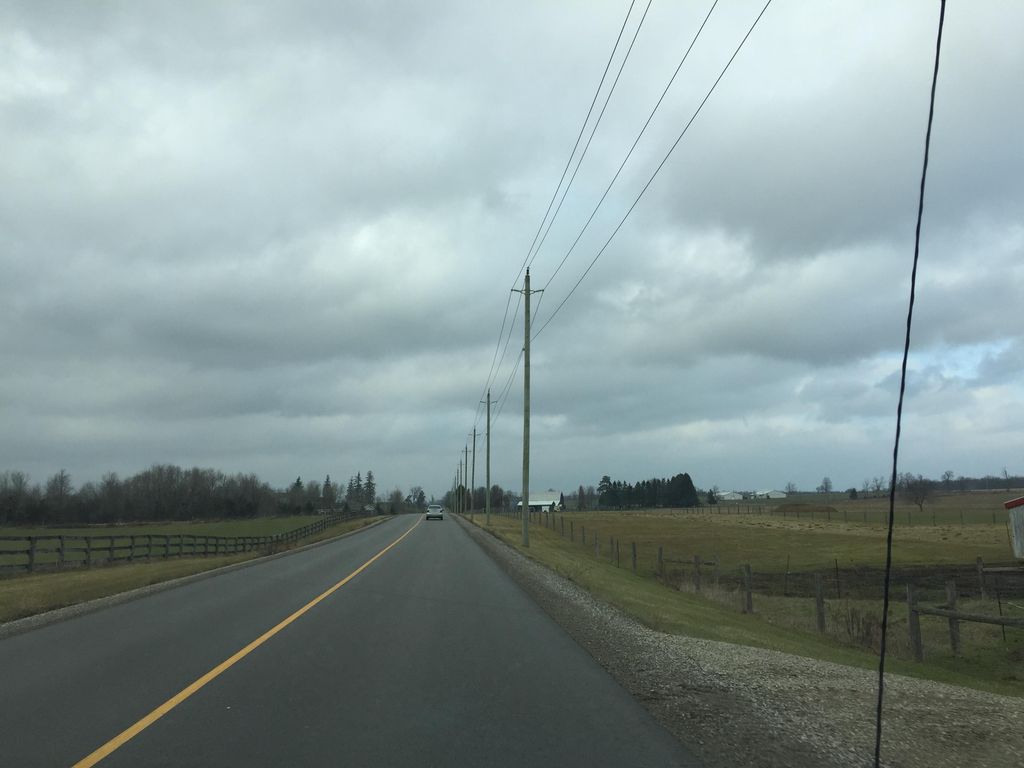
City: kitchener-waterloo